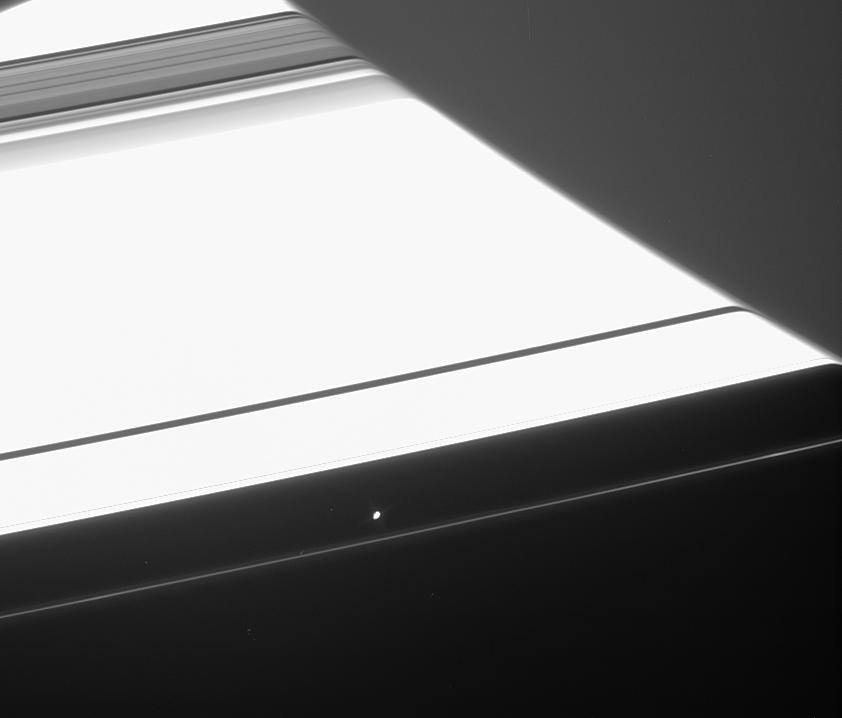
Funhouse Atmosphere Saturn, Cassini-Huygens